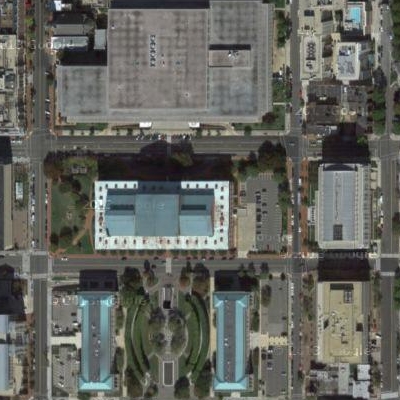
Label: cIndustry